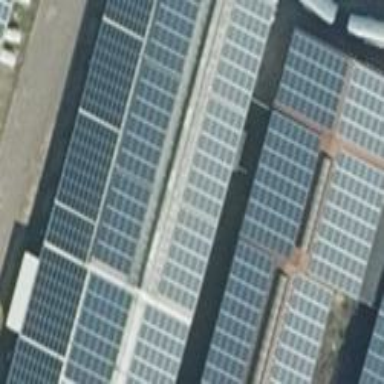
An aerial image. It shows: Solar power generator with photovoltaic panels.